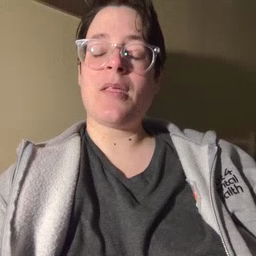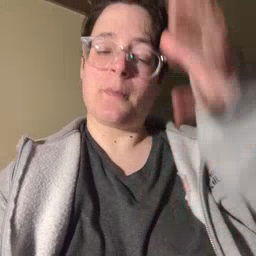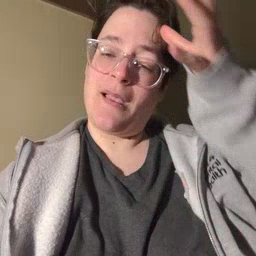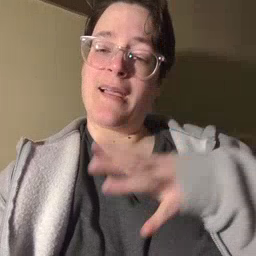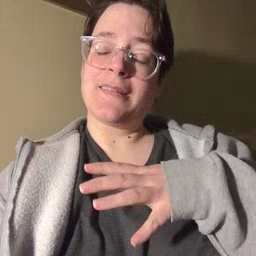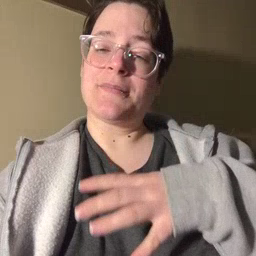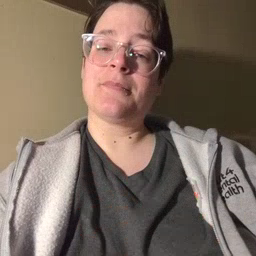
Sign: man